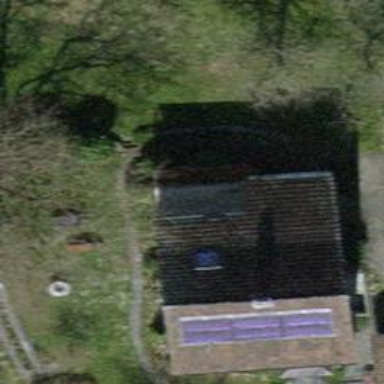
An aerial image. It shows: Detached building with gabled roof.